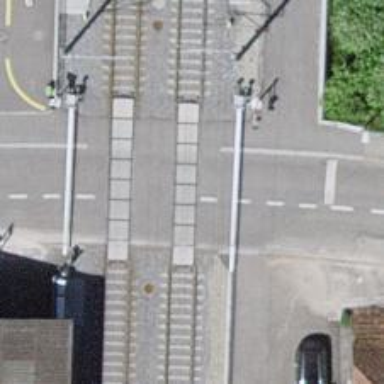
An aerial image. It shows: Level crossing along the railway.